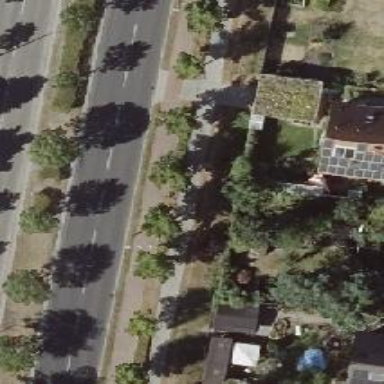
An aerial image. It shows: Avenue lined with broadleaved deciduous trees.